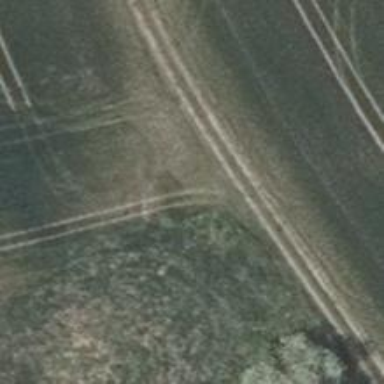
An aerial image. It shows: Track with grade 4 track type.